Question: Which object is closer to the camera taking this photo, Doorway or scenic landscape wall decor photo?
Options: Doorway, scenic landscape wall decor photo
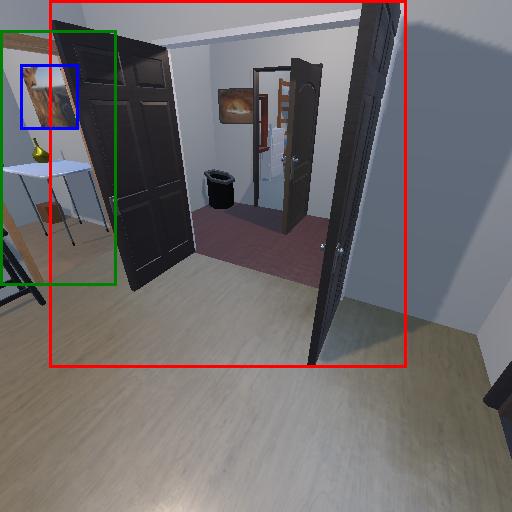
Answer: Doorway